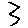
Label: zigzag